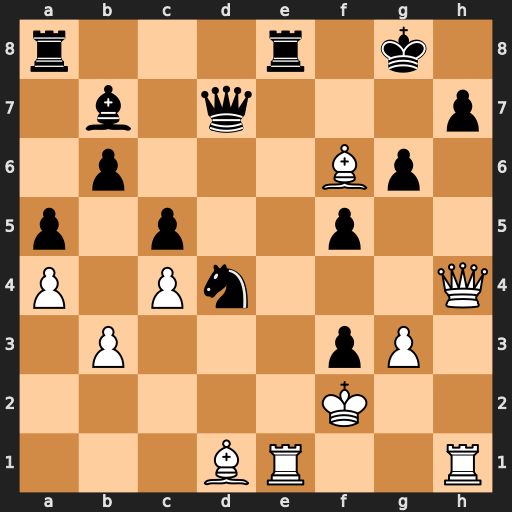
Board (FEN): r3r1k1/1b1q3p/1p3Bp1/p1p2p2/P1Pn3Q/1P3pP1/5K2/3BR2R
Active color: w
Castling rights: -
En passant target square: -
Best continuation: Be7 h5 Qf6 Ne6 Rxe6